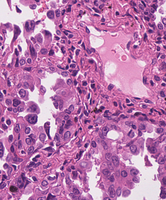
Tumor epithelial tissue: yes
Tumor-associated stroma tissue: yes
Normal tissue: no